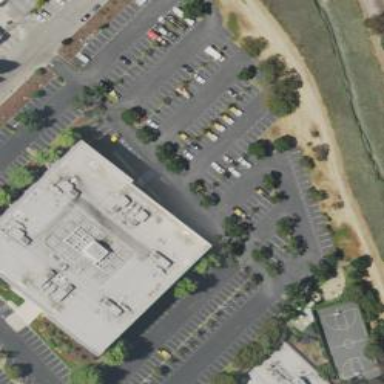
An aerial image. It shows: Parking space.